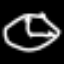
Label: clock